Question: I'm new in android, and I want to import the jfftpack to my project in android studio anda i don't know how to import it.
The original code was import ca.uol.aig.realdoublefft and I'don't know where to put the java files. I've tried to put them to a libs folder.
here's the jfftpack source code:

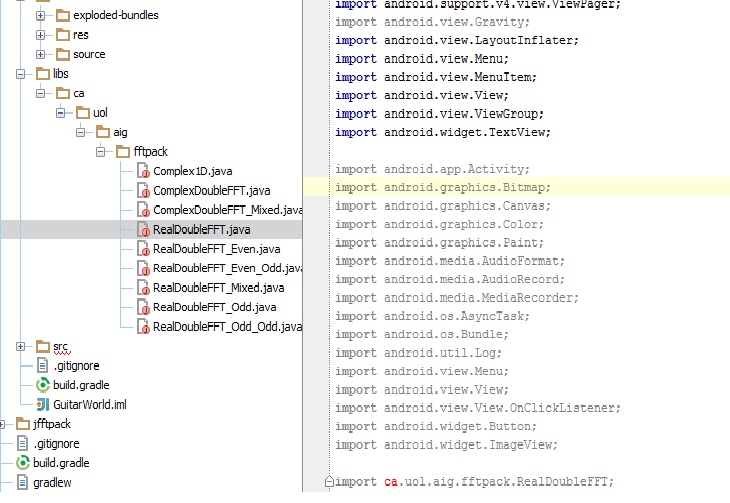
Answer: If it's an existing code library, I'd recommend adding a module for it. Probably the easiest way is to use the File menu command to add a new module, let it create a plain Java (non-Android) module for you, remove the sample class it puts into the module, and then copy your files over into it and tweak it. The module wizard will take care of setting up the directories and build files for you, and you can look at it later and see what did.